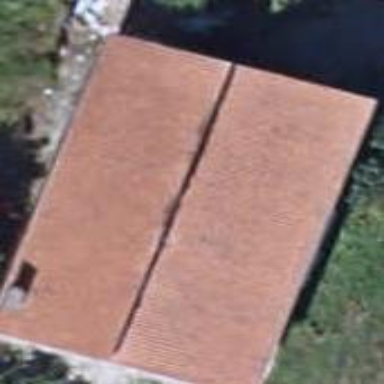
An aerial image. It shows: Simple and straightforward house.